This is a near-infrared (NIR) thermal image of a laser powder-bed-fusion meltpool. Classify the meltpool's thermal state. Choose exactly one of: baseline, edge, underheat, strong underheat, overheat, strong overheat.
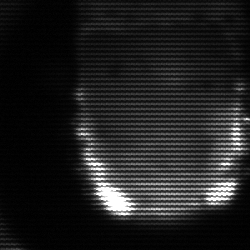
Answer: baseline